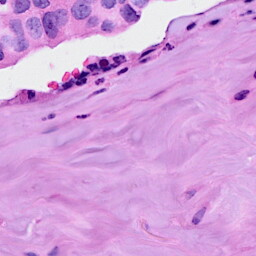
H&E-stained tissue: Breast